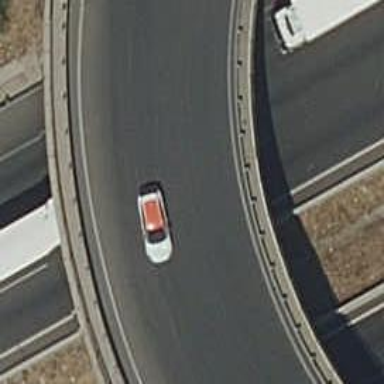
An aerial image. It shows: Primary highway bridge over roundabout.